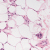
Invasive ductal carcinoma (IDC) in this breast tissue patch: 0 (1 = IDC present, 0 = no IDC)